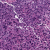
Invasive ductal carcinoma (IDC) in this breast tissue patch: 1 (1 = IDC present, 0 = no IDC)